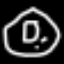
Label: donut